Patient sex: M
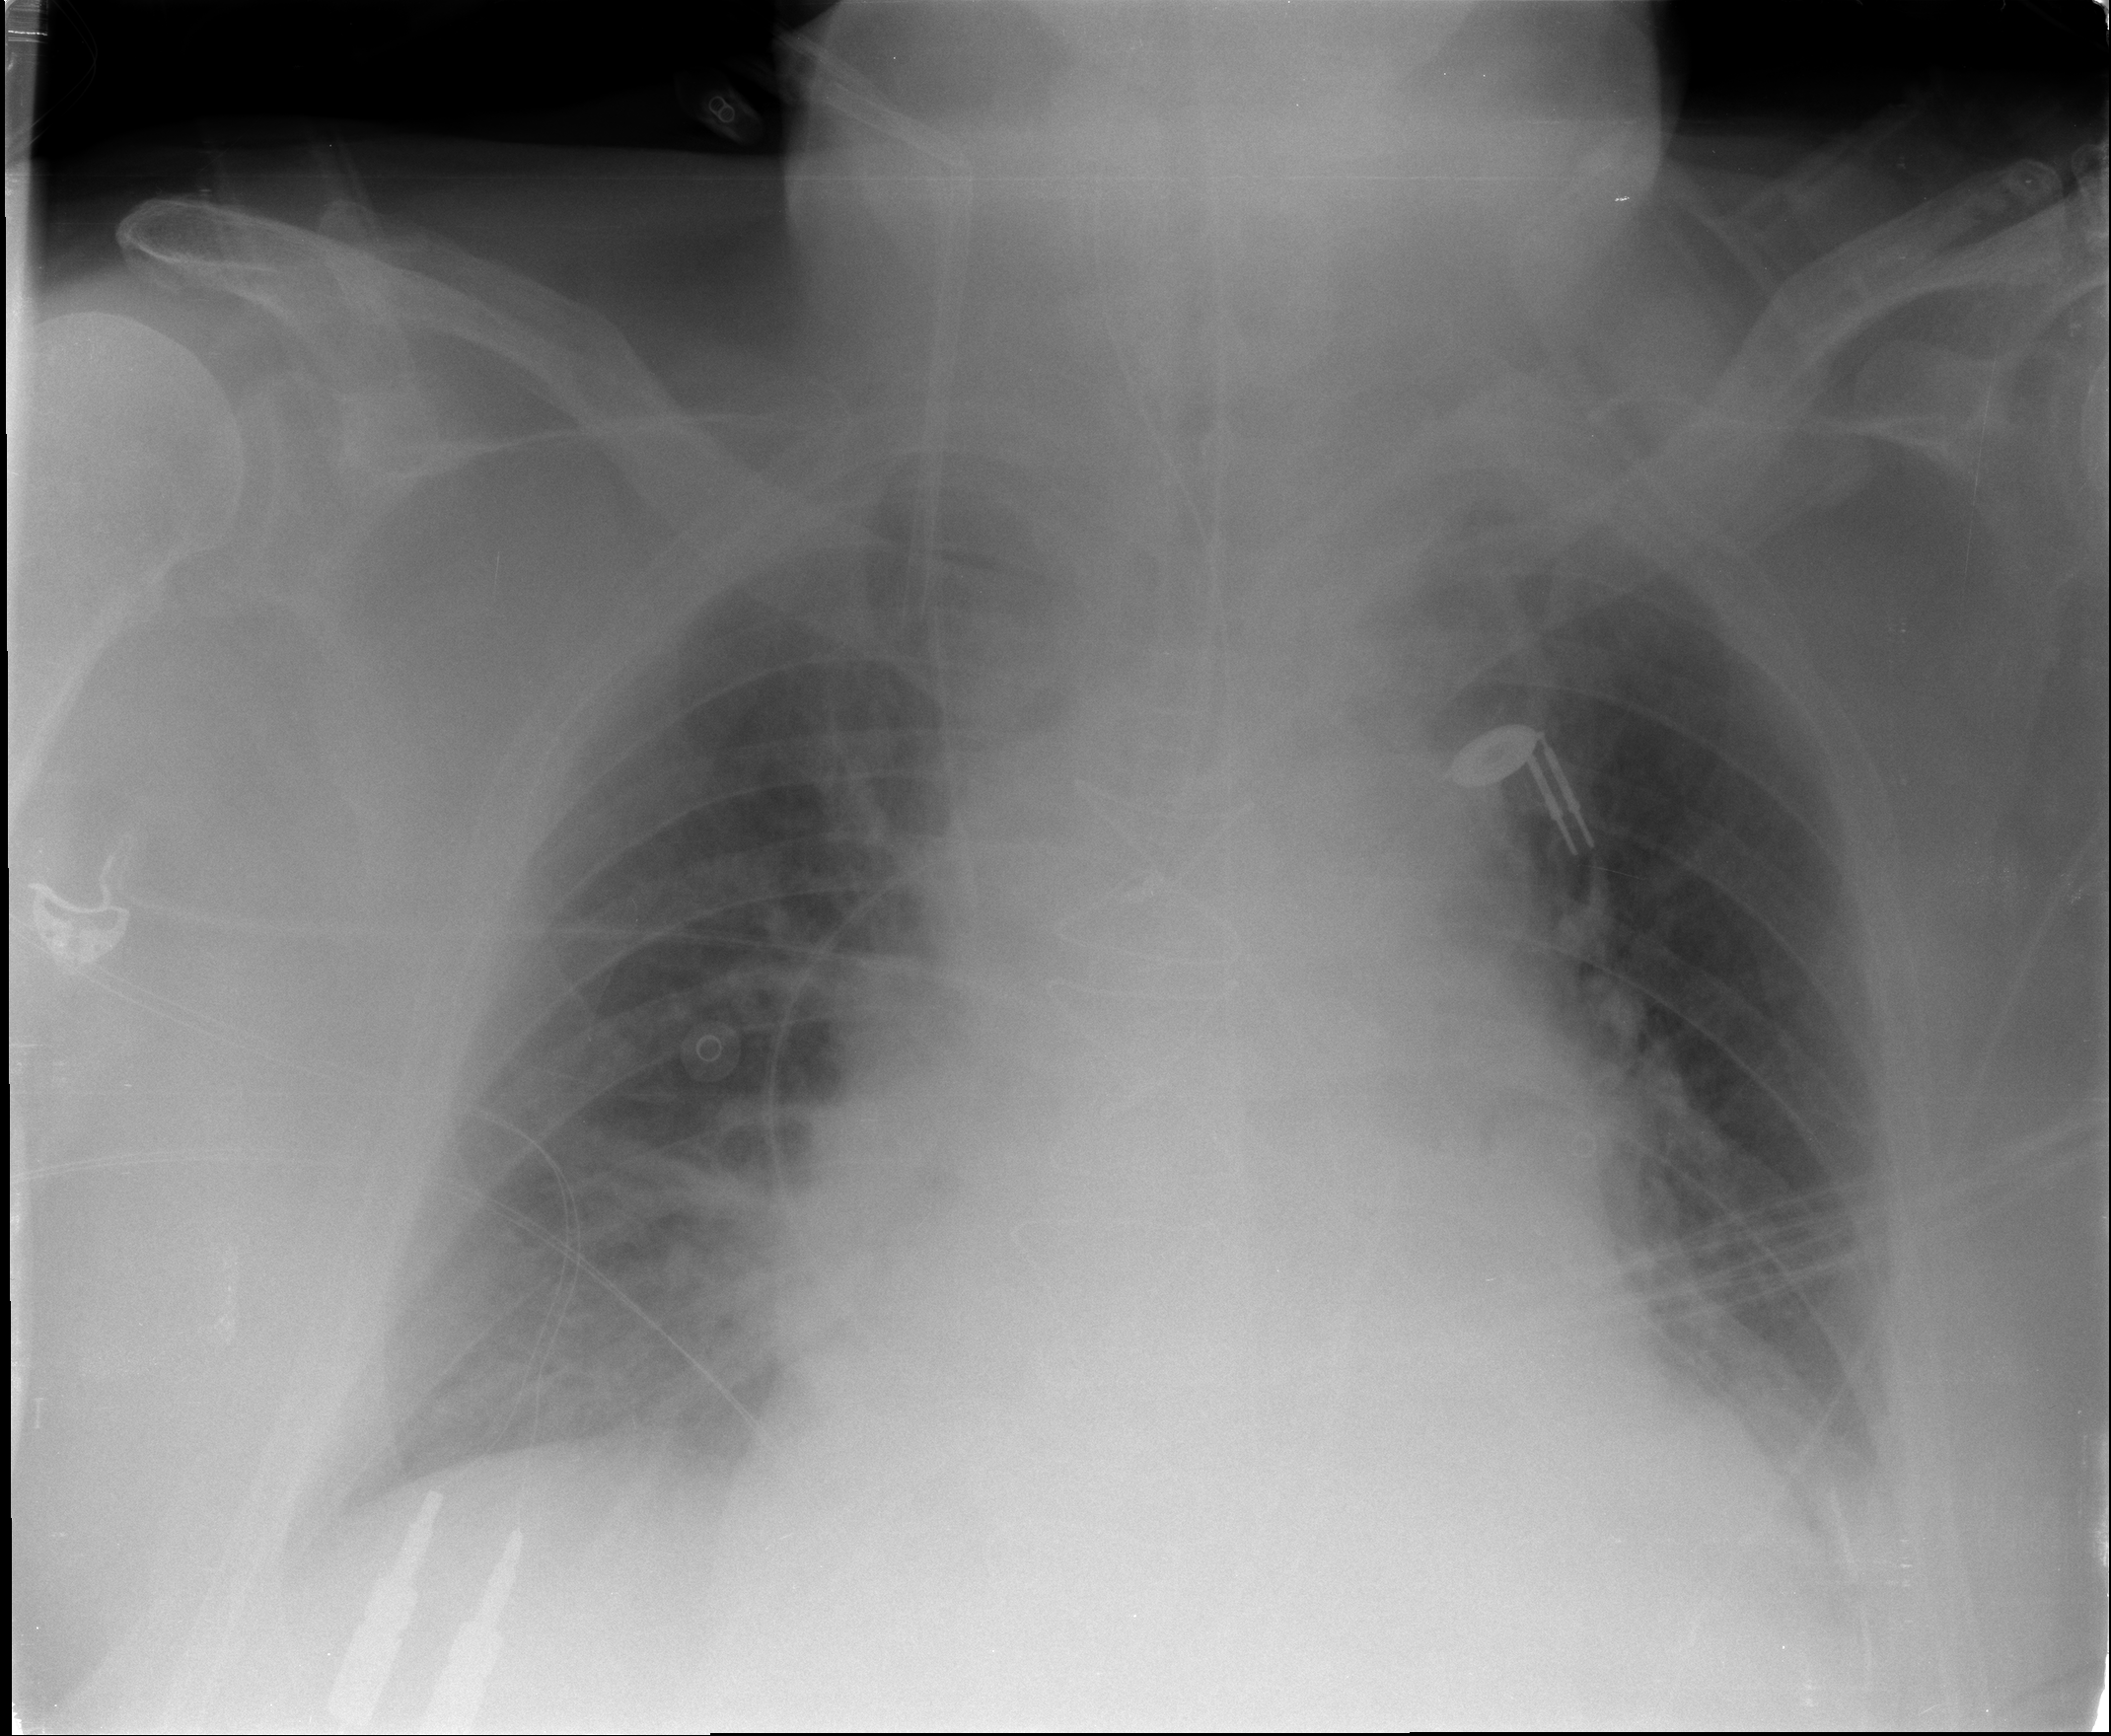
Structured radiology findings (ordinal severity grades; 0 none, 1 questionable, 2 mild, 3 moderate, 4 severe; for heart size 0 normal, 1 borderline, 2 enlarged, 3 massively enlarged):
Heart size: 2
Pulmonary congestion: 3
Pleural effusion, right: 1
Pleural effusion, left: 2
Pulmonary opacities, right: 2
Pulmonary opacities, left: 2
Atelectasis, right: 2
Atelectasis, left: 2